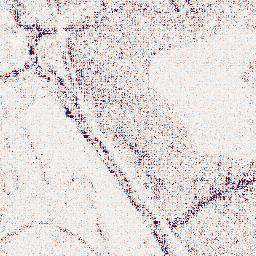
Category: wavelet
Decomposition family: wavelet_biorthogonal
Decomposition parameters: wavelet: bior4.4
level: 1
Upsampling method: nearest
Upsampling parameters: scale: 4
Upsampling scale: 4